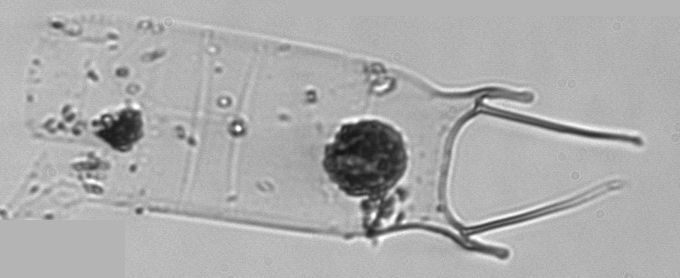
Label: Odontella